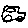
Label: car